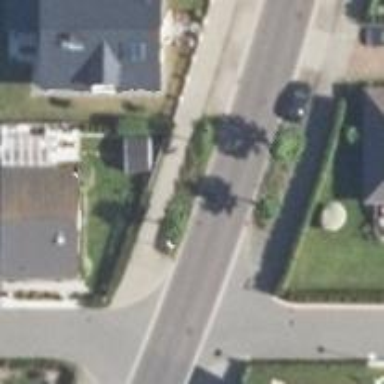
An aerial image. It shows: Residential road with asphalt surface. There are sidewalks on both sides of the road.